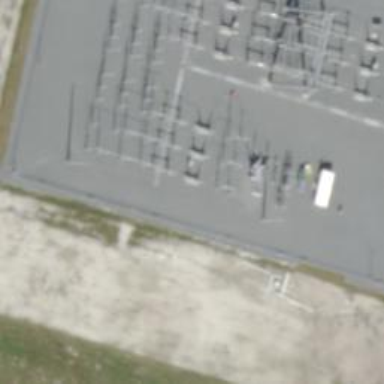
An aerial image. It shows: Switch for power supply.